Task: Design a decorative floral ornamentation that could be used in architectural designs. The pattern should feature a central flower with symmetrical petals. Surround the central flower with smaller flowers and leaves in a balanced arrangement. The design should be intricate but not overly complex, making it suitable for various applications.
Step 1402:
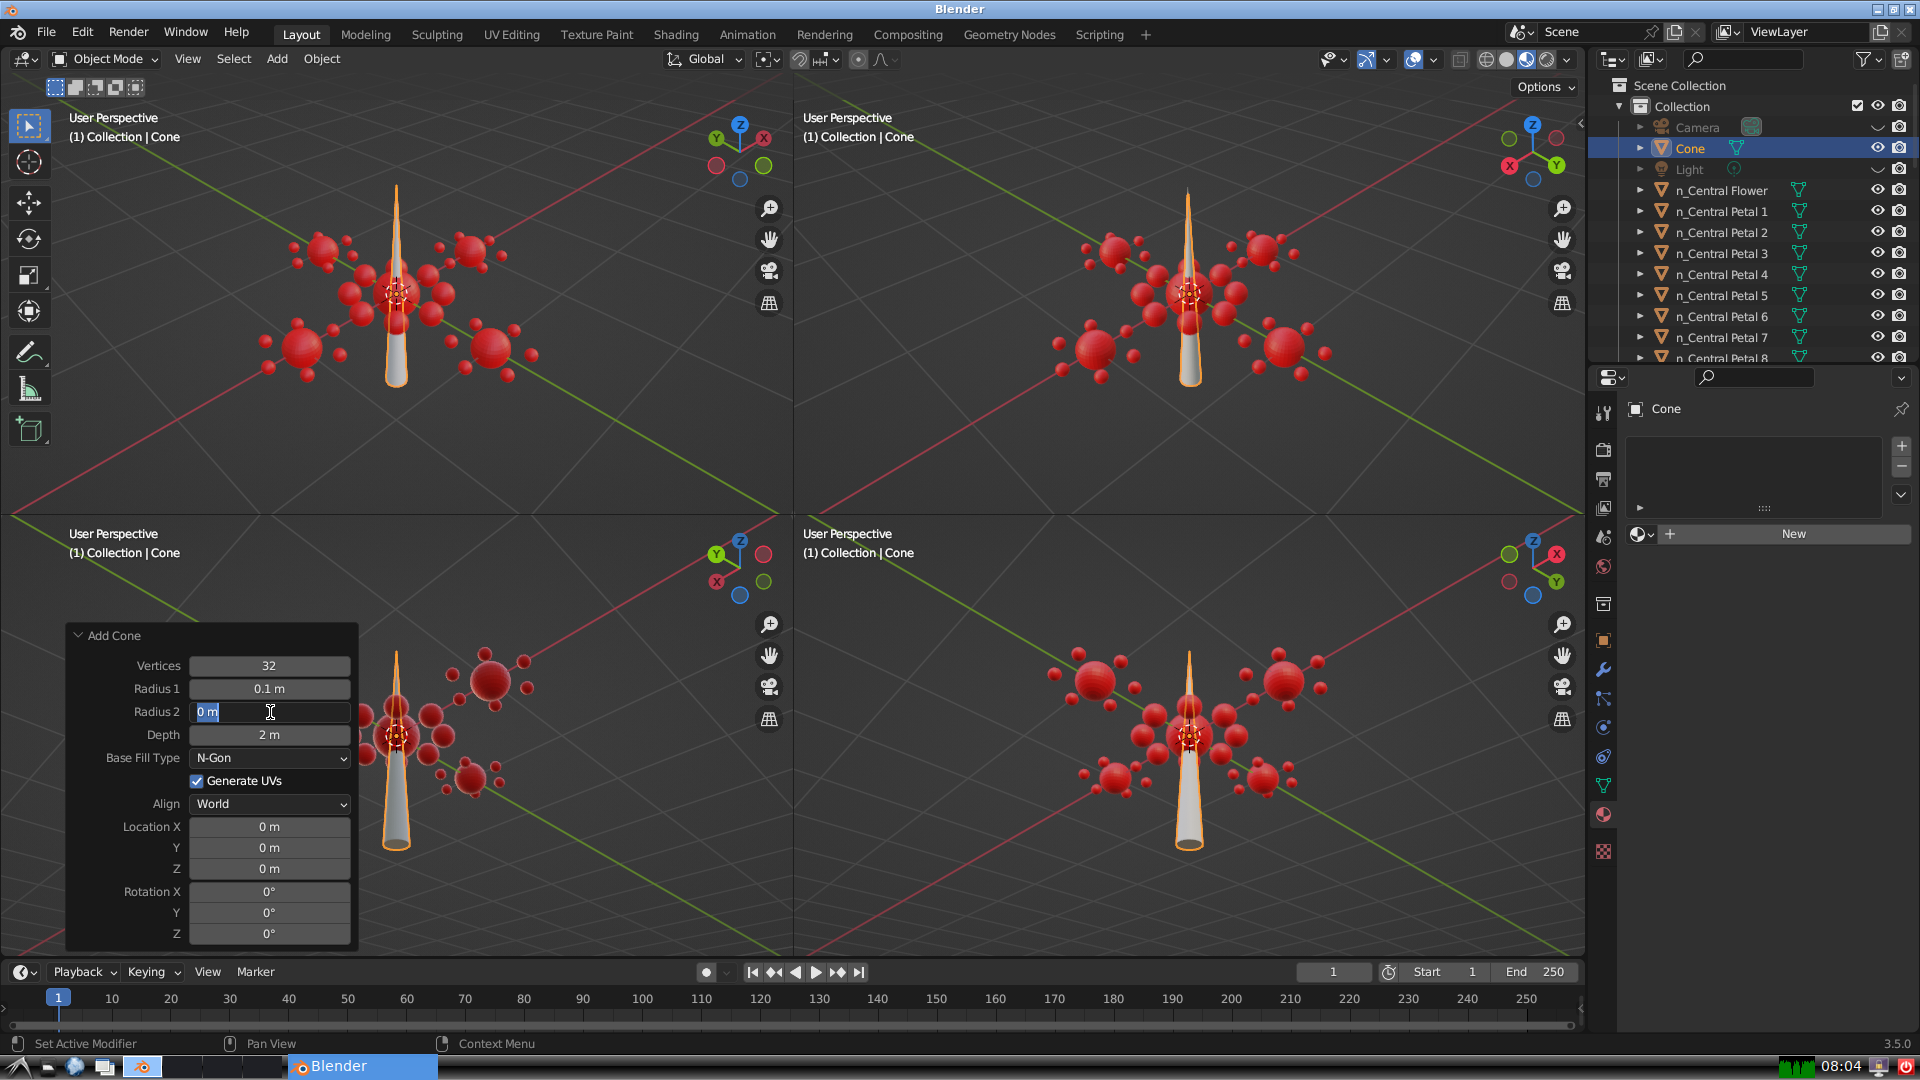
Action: input_text: 0.0